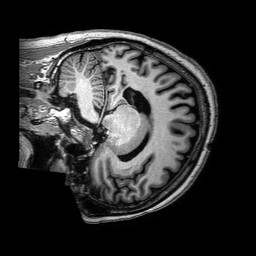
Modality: T1w
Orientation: sagittal
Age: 35
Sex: male
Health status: ill
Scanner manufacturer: philips
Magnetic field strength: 3 T
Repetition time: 0.006781 s
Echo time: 0.003091 s